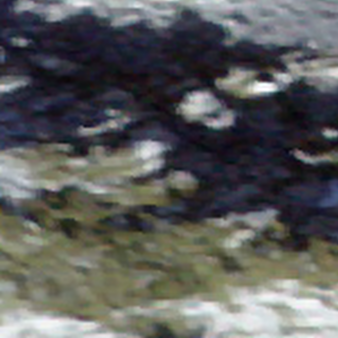
Label: other